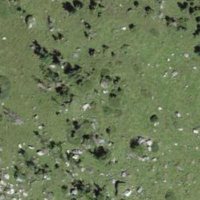
EUNIS habitat code: 23
Species observed at this site:
Vincetoxicum hirundinaria